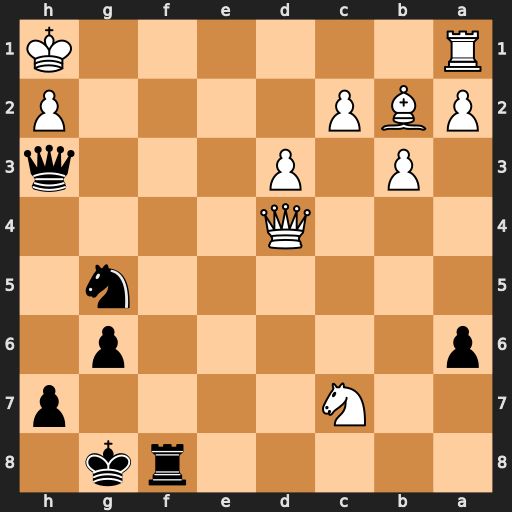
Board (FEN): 5rk1/2N4p/p5p1/6n1/3Q4/1P1P3q/PBP4P/R6K
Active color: b
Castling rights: -
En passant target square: -
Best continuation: Qf3+ Kg1 Nh3#